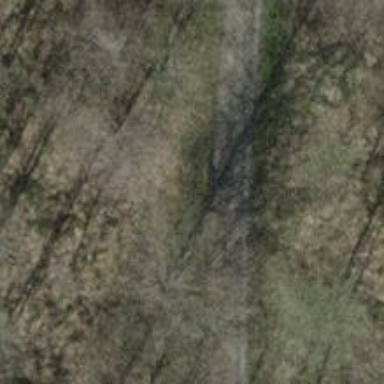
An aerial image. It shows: Unpaved track with grade2 tracktype.